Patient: sex M, age 47
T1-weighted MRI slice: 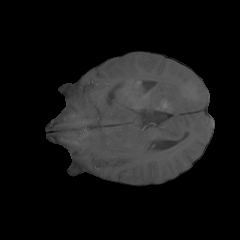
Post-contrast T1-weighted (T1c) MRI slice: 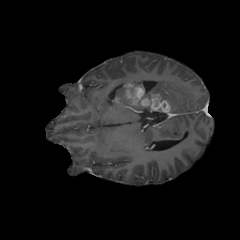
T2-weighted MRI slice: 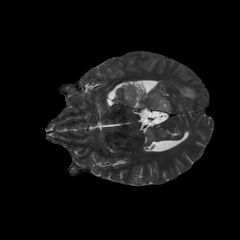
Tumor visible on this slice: yes
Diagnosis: Glioblastoma, IDH-wildtype
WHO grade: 4